Interaction volume radius: 10 \u00c5
Interaction volume height: 15 \u00c5
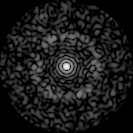
Disorder parameter: 0.8168